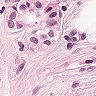
Metastatic tissue present: yes